Aerial crown-view tile of a tropical tree (Barro Colorado Island, Panama), acquired 20250818:
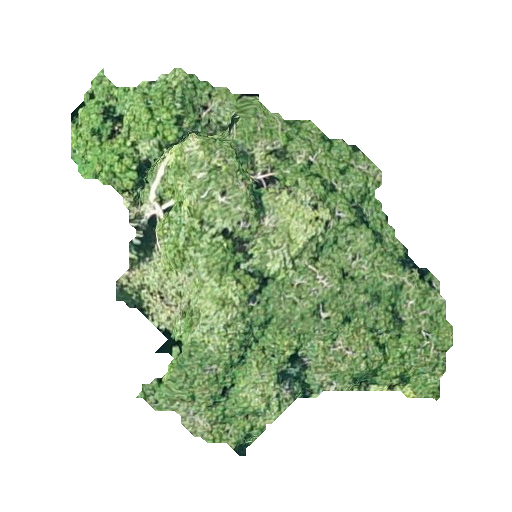
Species: Hura crepitans
GBIF accepted scientific name: Hura crepitans
Crown area: 126.888 m²